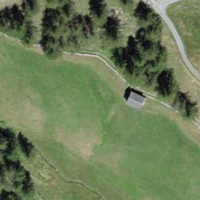
EUNIS habitat code: 31
Species observed at this site:
Eryngium alpinum
Rumex obtusifolius
Silene dioica